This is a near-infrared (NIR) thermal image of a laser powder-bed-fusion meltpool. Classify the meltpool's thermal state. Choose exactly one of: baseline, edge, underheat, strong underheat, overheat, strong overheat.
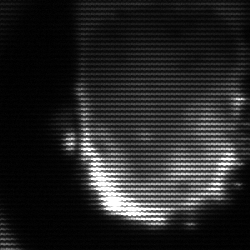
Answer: baseline